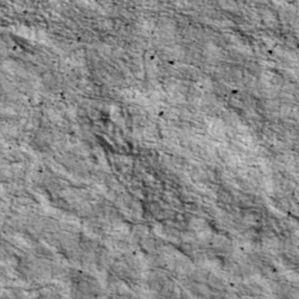
Label: non_frost